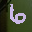
Label: 6